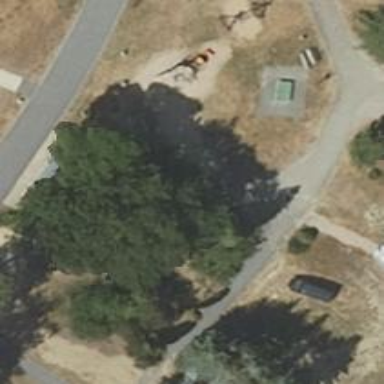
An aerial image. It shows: Playground with swings.